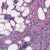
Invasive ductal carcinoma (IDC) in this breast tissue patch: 1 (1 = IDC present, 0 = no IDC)